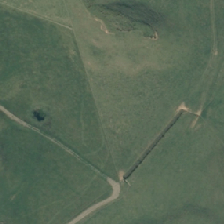
Land cover: indigenous_forest